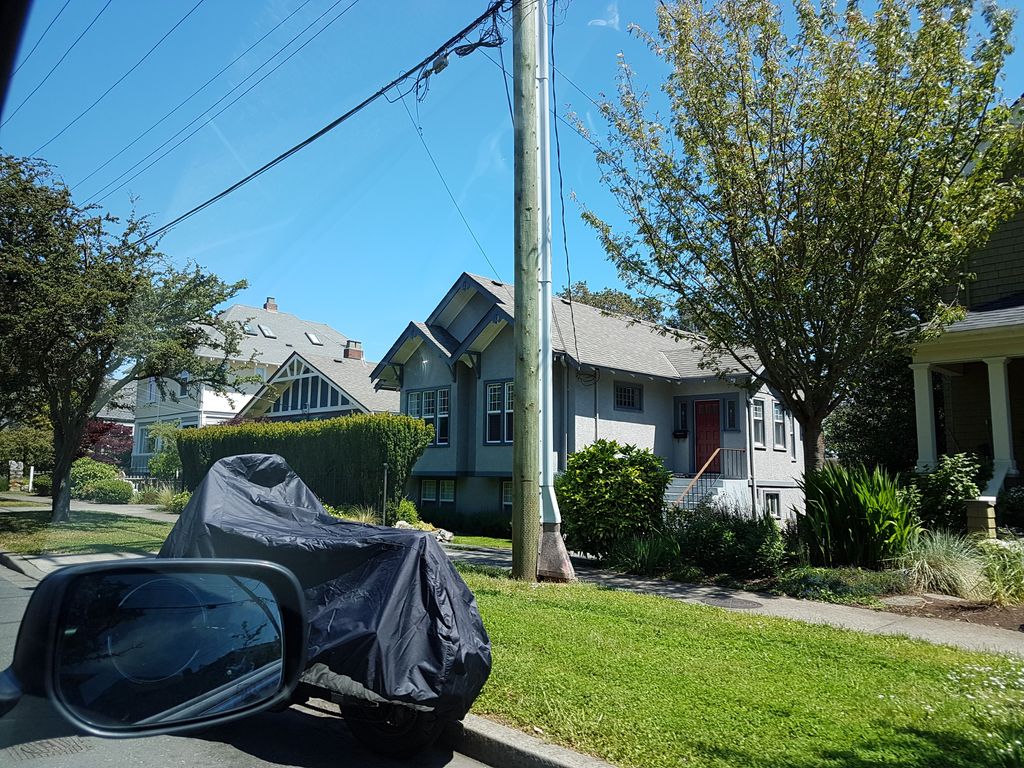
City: victoria